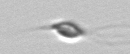
Label: Chrysochromulina